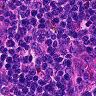
Metastatic tissue present: no